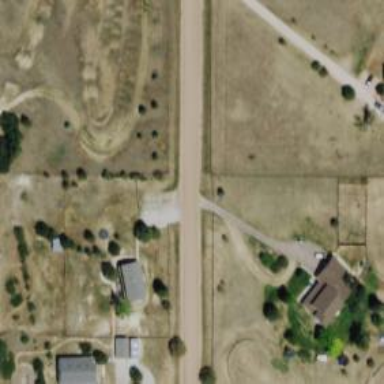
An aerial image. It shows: Driveway.